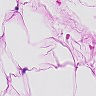
Metastatic tissue present: no